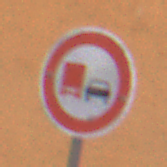
Verkehrszeichen: UeberholverbotKraftfahrzeuge
Umgebung: Outdoor, Urban
Tageszeit: Midday
Wetter: Overcast
Licht: Natural
Jahreszeit: NotSpecified
Kontrast: LowContrast